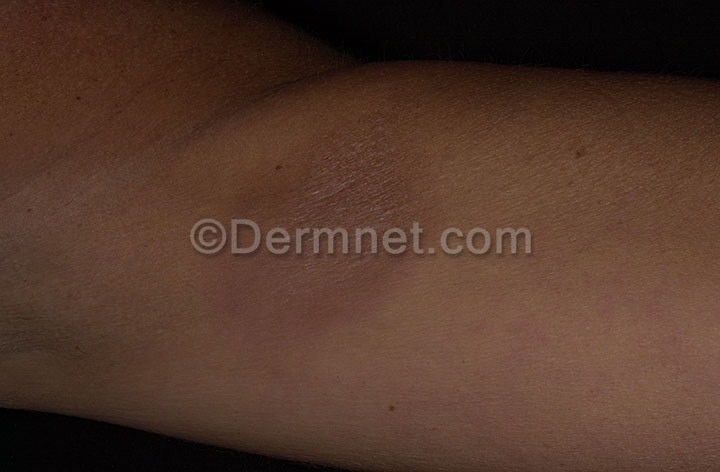
Disease: Actinic Keratosis Basal Cell Carcinoma and other Malignant Lesions